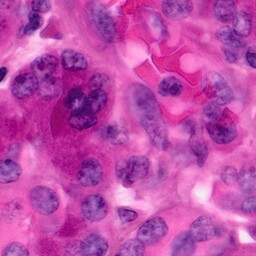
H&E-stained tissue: Pancreatic